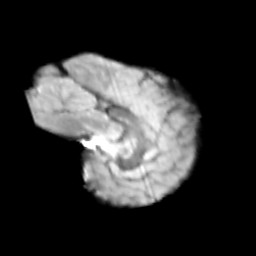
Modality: T2w
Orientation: sagittal
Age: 12
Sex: male
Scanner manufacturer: siemens
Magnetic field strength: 3 T
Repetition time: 3.8 s
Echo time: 0.07 s